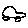
Label: car